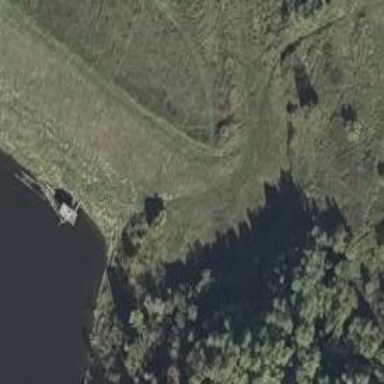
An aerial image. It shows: Dam across waterway.